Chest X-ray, PA view. Patient: 30 years old, sex F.
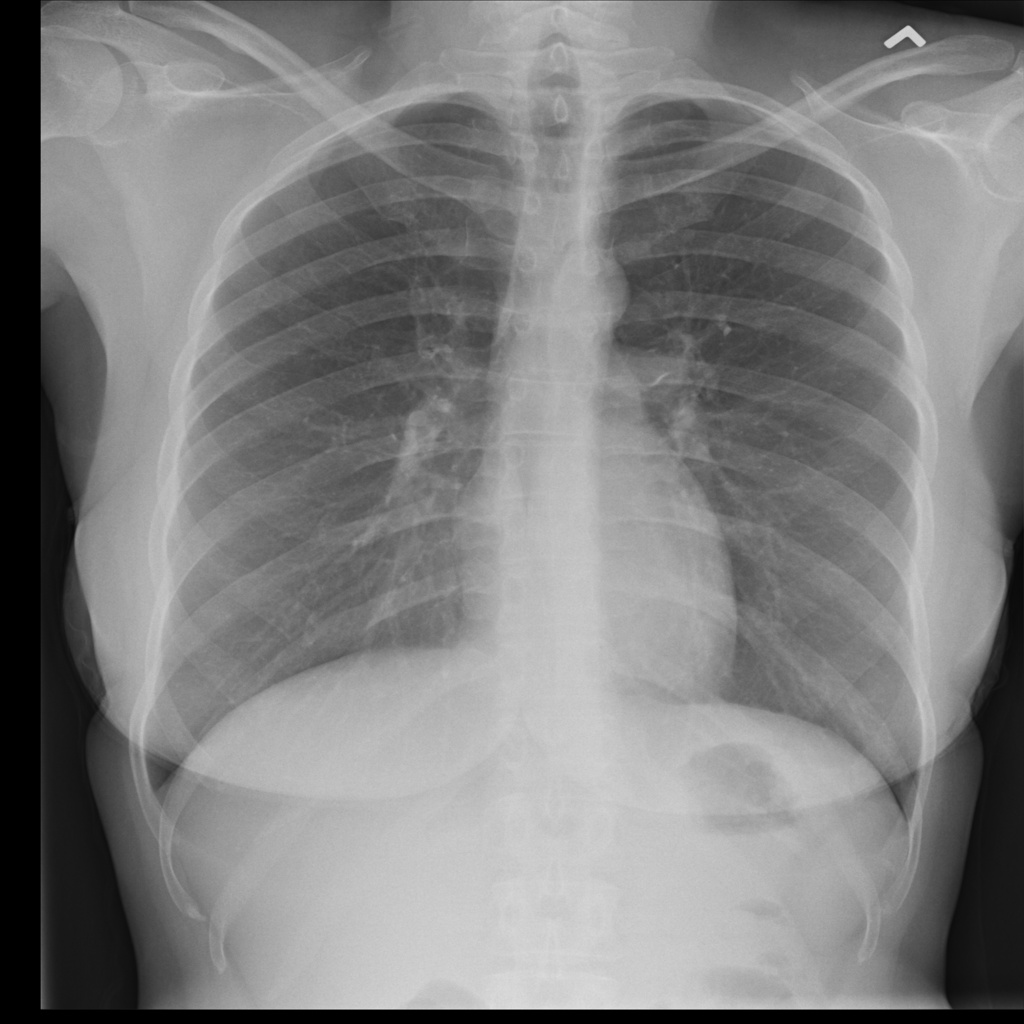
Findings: No Finding